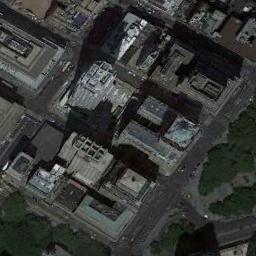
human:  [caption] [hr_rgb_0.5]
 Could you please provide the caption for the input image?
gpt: The buildings are very dense .

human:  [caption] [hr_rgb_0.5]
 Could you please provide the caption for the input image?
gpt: The commercial area is consist of many buildings next to the trees .

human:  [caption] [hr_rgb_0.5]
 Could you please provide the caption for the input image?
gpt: A commercial area has some buildings arranged neatly and some roads go through the commercial area while some groves of trees are next to the commercial area .

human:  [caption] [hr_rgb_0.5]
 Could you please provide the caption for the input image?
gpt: In a business district there are many tall buildings of different shapes and several roads with many cars and many trees .

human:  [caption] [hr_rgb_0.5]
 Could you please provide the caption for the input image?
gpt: There are buildings arranged neatly on a commercial area .